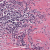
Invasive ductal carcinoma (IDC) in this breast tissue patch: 0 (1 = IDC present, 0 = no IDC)